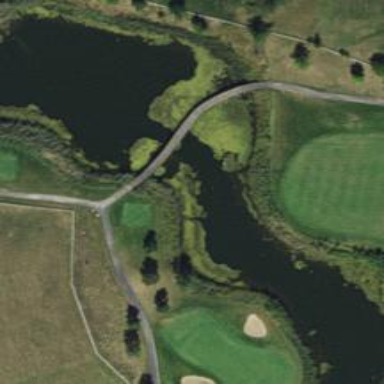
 located in golf course as water hazard."